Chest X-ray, AP view. Patient: 62 years old, sex M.
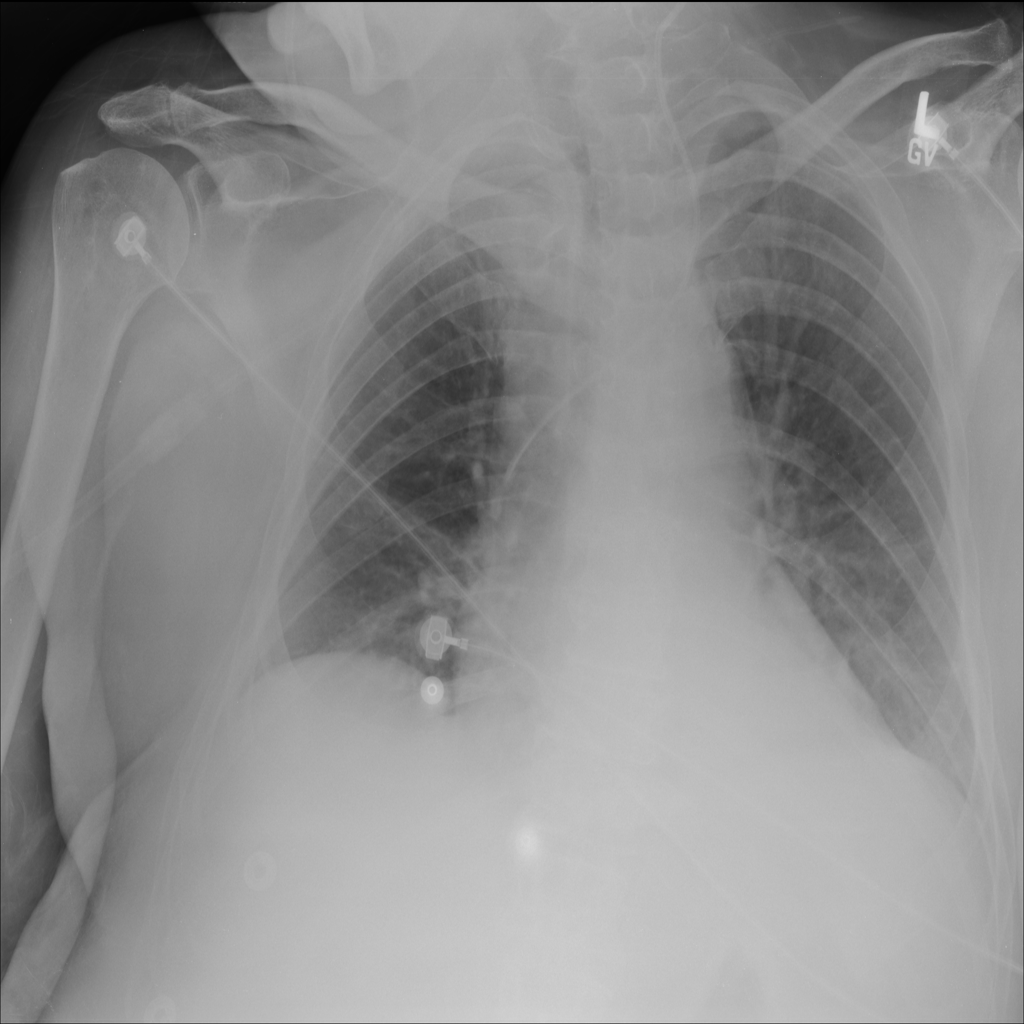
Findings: Atelectasis